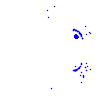
Particle: pion